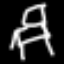
Label: chair